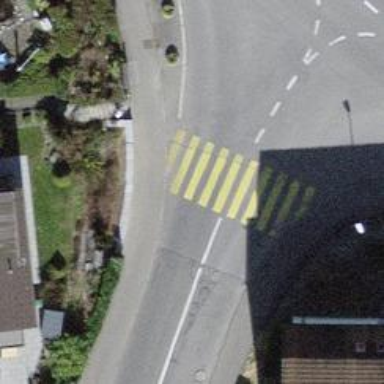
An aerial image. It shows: Marked crossing on the road.